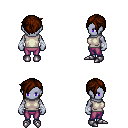
a pixel art fantasy rpg character, female body template, dark elf, purple skin, white sleeveless shirt, magenta pants, brown pixie cut hairstyle, white cloth bandages, metal boots, four views (front, back, left, right), 2x2 character sprite sheet, small pixel art, hard edges, no anti-aliasing